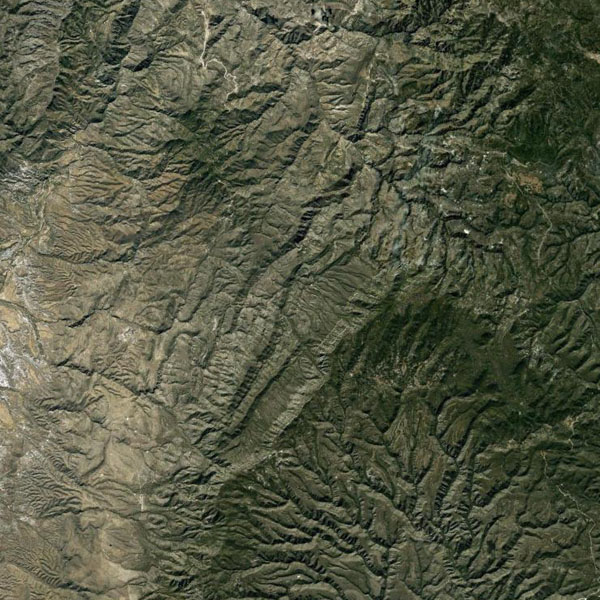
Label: Mountain